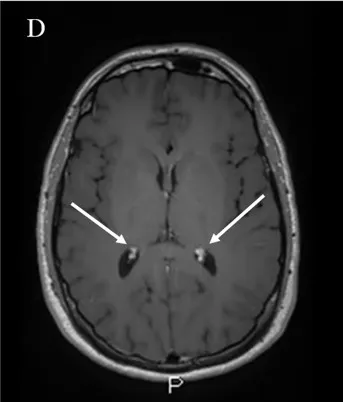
MRI findings of CM in our patients. (D) Absence of choroid plexitis after steroids therapy in Axial enhanced T1-WI.
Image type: radiology (mri)